Question: So, this is how I want something to look. It's from my old bot that I deleted the source code (this was before discord.js v12).
However, in my new version, it looks like this:
<URL>
Why is it inserting newlines?
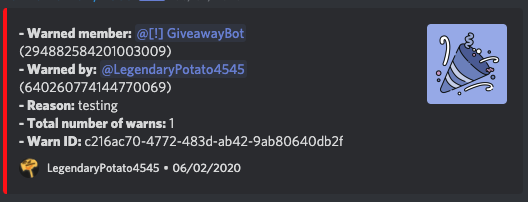
Answer: In old version you use 'embed.description' with split '
', in new version you use 'embed.fields'